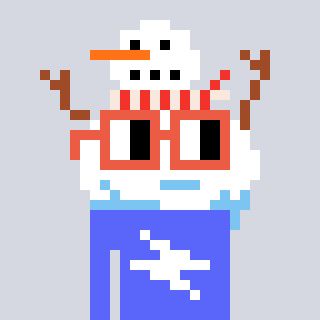
a pixel art character with square orange glasses, a snowman-shaped head and a purple-colored body on a cool background